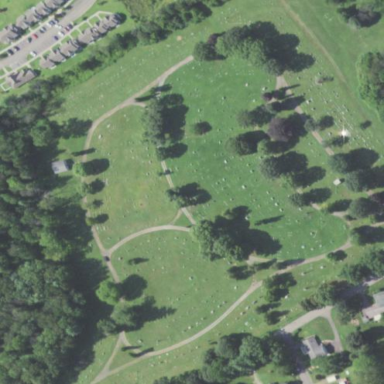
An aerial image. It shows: Cemetery serving as solemn landmark.